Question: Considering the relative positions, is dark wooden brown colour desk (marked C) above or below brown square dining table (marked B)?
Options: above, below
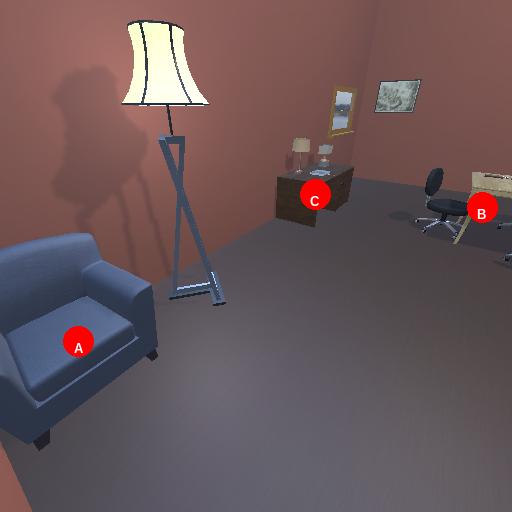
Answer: above